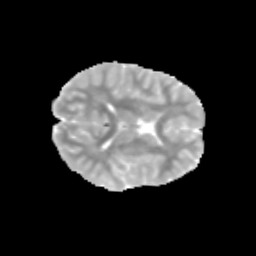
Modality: MD
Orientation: axial
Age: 9
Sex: male
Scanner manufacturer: siemens
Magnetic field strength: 3 T
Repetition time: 3.8 s
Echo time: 0.07 s